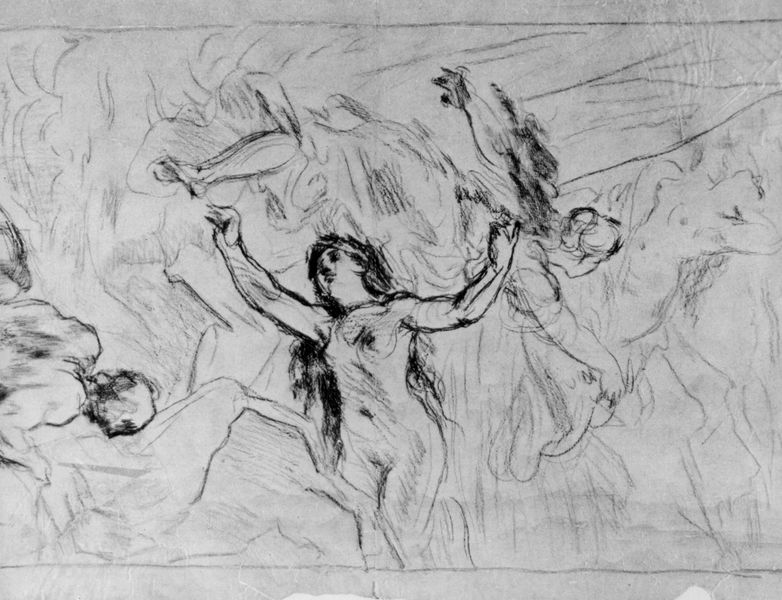
Titel: Szene aus Richard Wagners "Rheingold"
Künstler: Henri Fantin-Latour
Standort: Grenoble
Institution: Musée des Beaux-Arts
Schlagwörter: akt, dunkel, felsen, feuer, gruppe, hand, himmel, kampf, körper, mann, nackt, schatten, weiß, akte, frauen, menschen, bewegung, brust, busen, frau, grau, haar, kleid, kreide, köpfe, männer, nacht, rücken, schwarz, skizze, zeichnung, tiere, tanz, alt, gericht, jung, arme, gesicht, mensch, rahmen, horizont, wind, gehen, figur, haare, lange haare, stoff, personen, person, tanzen, tänzerin, locken, fliegen, chaos, engel, beine, bein, brüste, papier, liegen, umrisse, studie, laufen, fels, gebirge, grafik, graphik, schattierung, linien, figuren, angst, wild, weib, weiblich, nabel, faltenwurf, scham, wade, fallen, striche, leiber, tusche, fuss, linie, kohle, schweben, nakt, schwarz-weiß, schraffur, bleistift, hodler, entwurf, mythologie, bleistiftzeichnung, studien, fisch, gestus, firsur, apokalypse, götter, hölle, sturz, perseus, opfer, reigen, mäner, frauenkörper, inferno, sizze, richten, extase, werfen, papierarbeit, langhaarig, rausch, andromeda, aktzeichnung, körperstudie, nackzt